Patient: sex M, age 64
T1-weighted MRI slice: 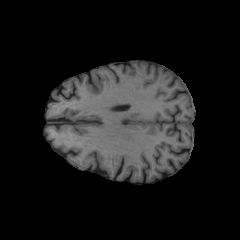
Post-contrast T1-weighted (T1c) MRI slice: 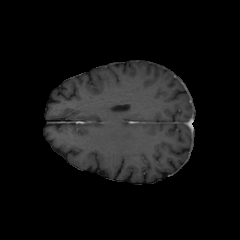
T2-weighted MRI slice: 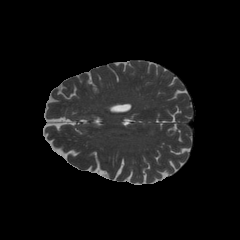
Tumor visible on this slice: no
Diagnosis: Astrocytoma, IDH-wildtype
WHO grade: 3